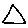
Label: triangle